Question: js application. Need help to resolve this issue.
I have app.js which is node, calls index.html. The index.html intern calls main.js function clicked. It works fine when I have funtion 'clicked()' embeded inside index.html using script tag. But does not work if function clicked is in a seperate js file. I think this is something regarding to node.js but unable to figure out. Please find my code below.
app.js
'''
var http = require('http');
var fs = require('fs');
var express = require('express');
var path = require('path');
var app = express();
app.use(express.static(path.join(__dirname, 'public')));
var request = require('request');
request('http://localhost:8000/test', function (error, response, body) {
if (!error && response.statusCode == 200) {
console.log(body);
}
});
var server = http.createServer(function(req,res){
console.log('Request was made:' + req.url);
res.writeHead(200,{'content-Type': 'text/html'});
var myReadStream = fs.createReadStream(__dirname + '/index.html','utf8');
myReadStream.pipe(res);
});
server.listen(3000,'127.0.0.1');
console.log('Listening on port 3000');
'''
index.html
'''
<!DOCTYPE html>
<html>
<head>
<title> Login</title>
<script type="text/javascript" src="main.js"></script>
<center>
<h1> Login </h1>
</center>
</head>
<body>
<center>
<input type="text" id="username" placeholder="UserName"></br>
<input type="password" id="password" placeholder="PassWord"></br>
<input type="button" value="Login" onclick="clicked()">
</center>
</body>
</html>
'''
main.js
'''
function clicked() {
var user = document.getElementById('username');
var pass = document.getElementById('password');
var checkuser = "test";
var checkpass = "123"
if (user.value == checkuser) {
if (pass.value == checkpass) {
window.alert("You are logged in as "+ "'"+user.value+"'");
open("http://www.yahoo.com");
}
else
window.alert("Incorrect username or Password");
}
else
window.alert("Incorrect username or Password");
}
'''
ScreenShot of the Error:

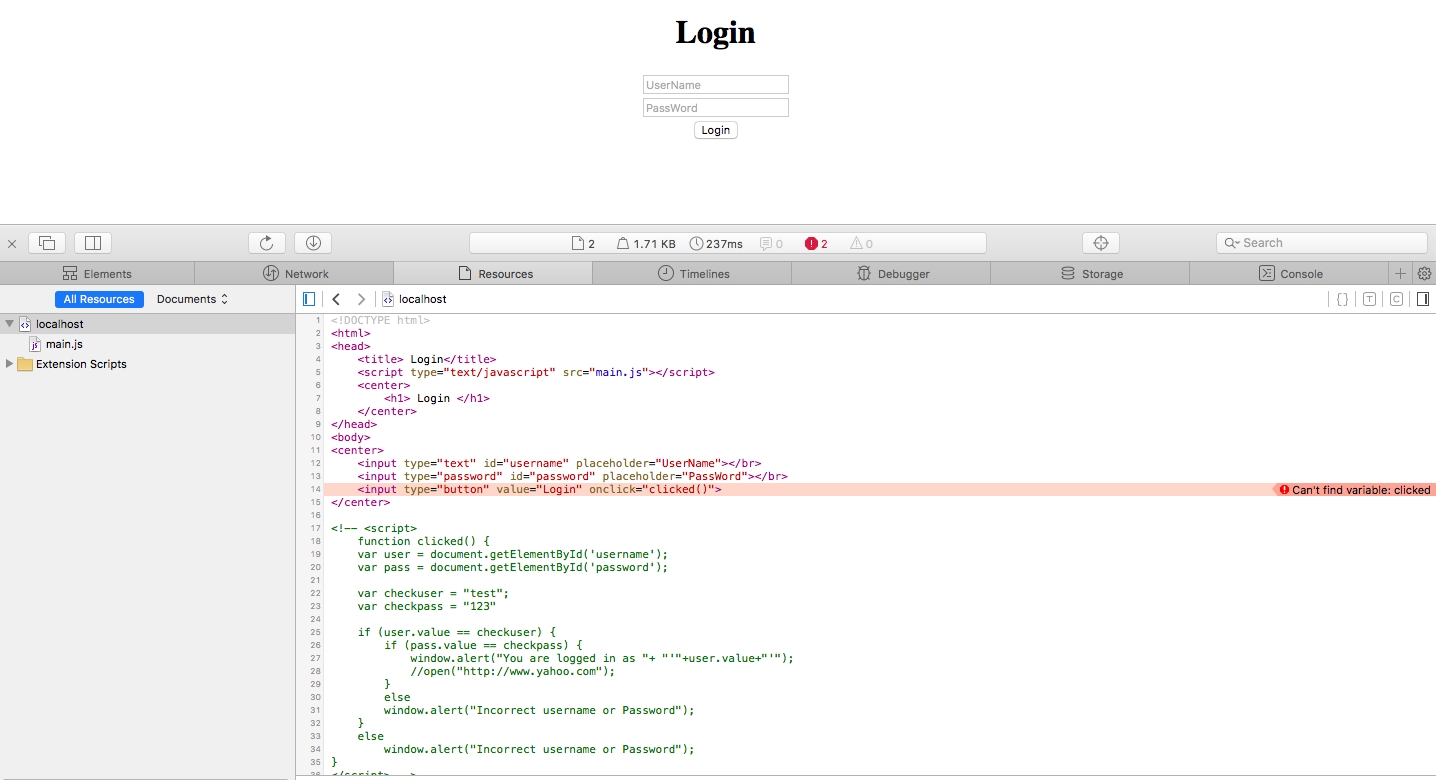
Answer: This is because the Node.js server does not serve 'main.js' correctly -- According to the browser's "Resources" panel, 'main.js' is available, but its path is not '/main.js'.
Low level Node.js server code and Express framework code co-exist, which is not a good idea.
To solve the problem with low level Node.js code:
'''
var server = http.createServer(function(req,res){
console.log('Request was made:' + req.url);
if (req.url === '/main.js') {
res.writeHead(200,{'content-Type': 'application/javascript'});
var jsReadStream = fs.createReadStream(__dirname + '/main.js','utf8');
jsReadStream.pipe(res);
return;
}
res.writeHead(200,{'content-Type': 'text/html'});
var myReadStream = fs.createReadStream(__dirname + '/index.html','utf8');
myReadStream.pipe(res);
});
'''
To solve the problem with Express framework:
'''
var http = require('http');
var express = require('express');
var app = express();
app.get('/', function(req, res) {
res.sendFile(path.join(__dirname + '/index.html'));
});
app.get('/main.js', function(req, res) {
res.sendFile(path.join(__dirname + '/main.js')); // where main.js located.
});
app.set('port', 3000);
var server = http.createServer(app);
server.listen(port);
'''